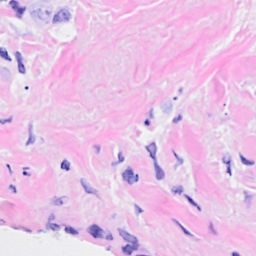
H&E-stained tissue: Breast